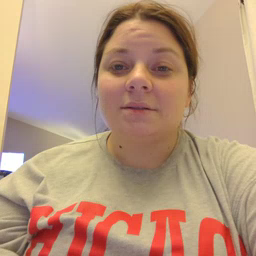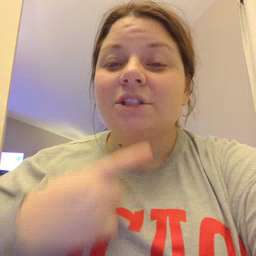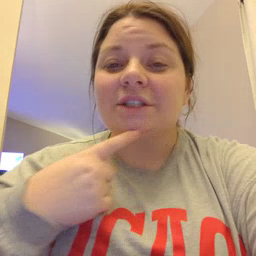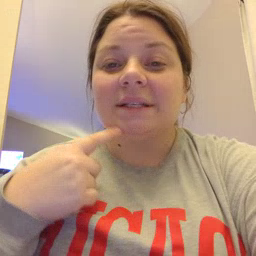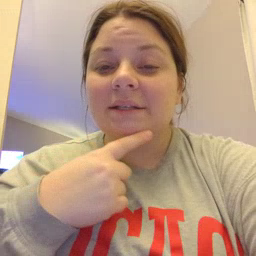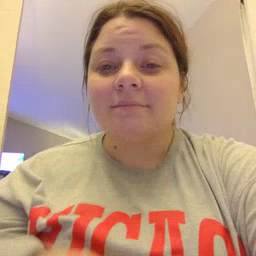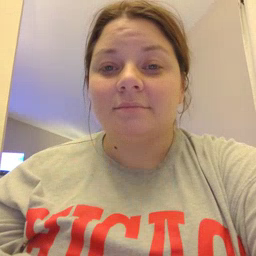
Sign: chin